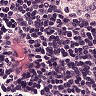
Metastatic tissue present: no